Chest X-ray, PA view. Patient: 34 years old, sex M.
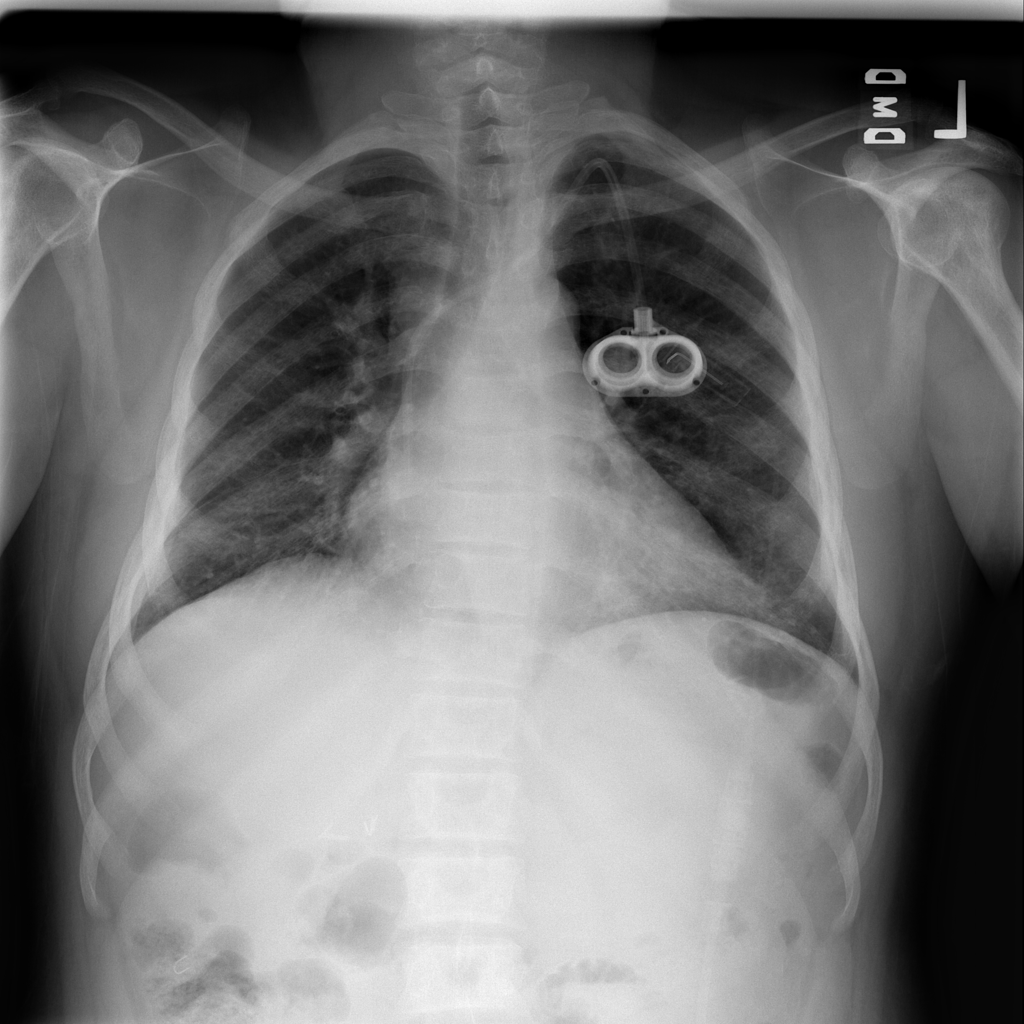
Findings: Cardiomegaly